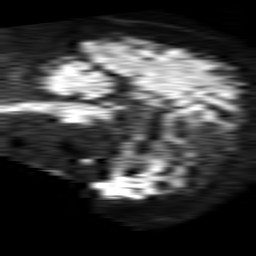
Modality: TRACE
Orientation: sagittal
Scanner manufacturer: philips
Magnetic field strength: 1.5 T
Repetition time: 4.6 s
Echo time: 0.08631 s